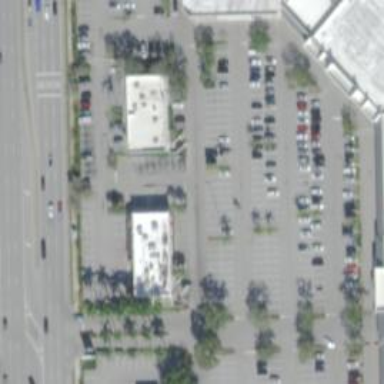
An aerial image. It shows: Parking space is available.